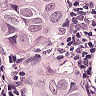
Metastatic tissue present: yes